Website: bh-photo
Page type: store-pickup
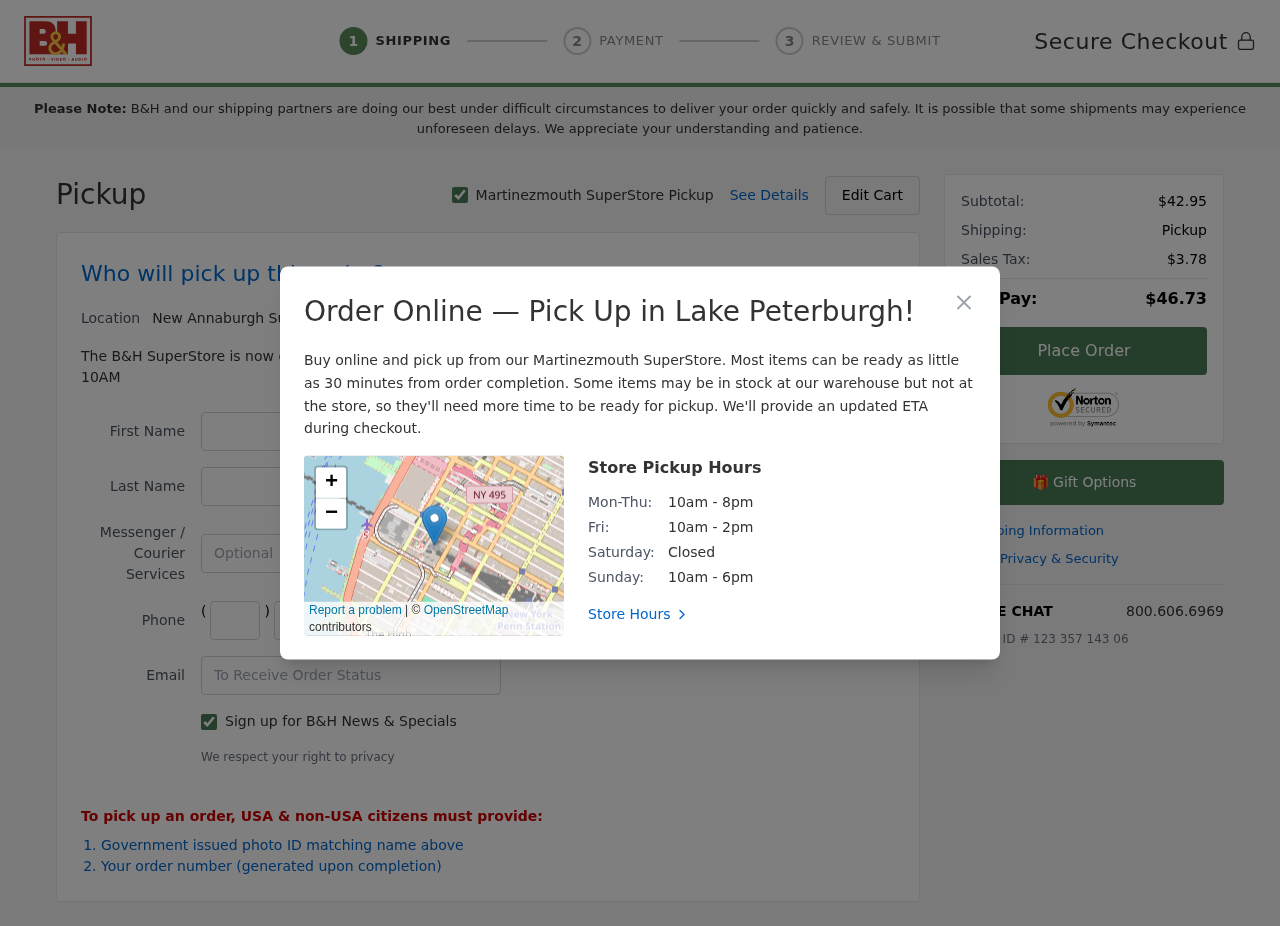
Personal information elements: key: PII_CITY
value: Martinezmouth
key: PII_CITY2
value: New Annaburgh
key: PII_CITY3
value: Lake Peterburgh
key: PII_EMAIL
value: shawn.mosley@hotmail.com
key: PII_FIRSTNAME
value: Shawn
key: PII_LASTNAME
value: Mosley
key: PII_PHONE_AREA
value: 357
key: PII_PHONE_PREFIX
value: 650
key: PII_PHONE_SUFFIX
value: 9703
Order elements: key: ORDER_SUBTOTAL
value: $42.95
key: ORDER_TAX
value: $3.78
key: ORDER_TOTAL
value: $46.73
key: ORDER_ID
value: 123 357 143 06